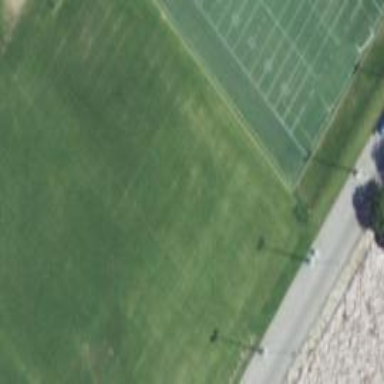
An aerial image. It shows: Soccer pitch for leisure land activities.